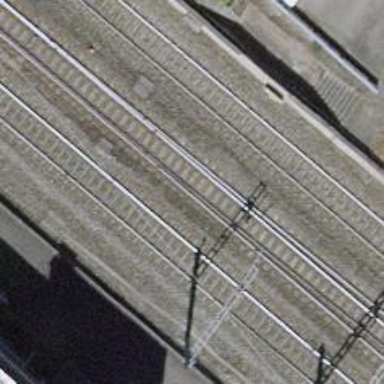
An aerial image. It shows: Railway switch.